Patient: sex F, age 34
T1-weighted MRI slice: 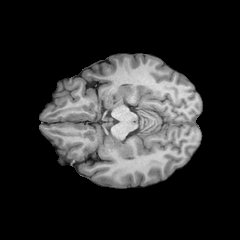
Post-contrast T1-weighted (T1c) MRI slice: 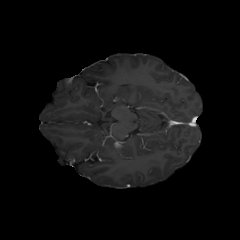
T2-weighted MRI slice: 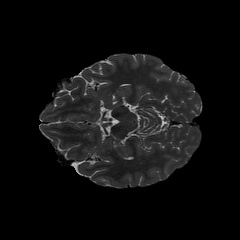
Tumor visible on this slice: no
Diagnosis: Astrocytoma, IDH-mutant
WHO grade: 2